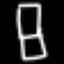
Label: chair